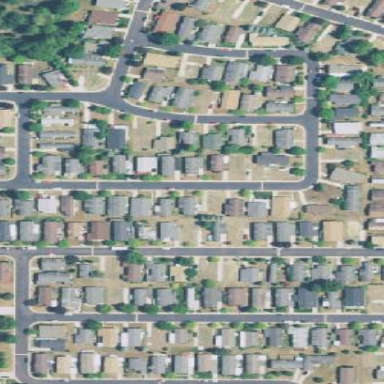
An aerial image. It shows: Residential area known as trailer park.